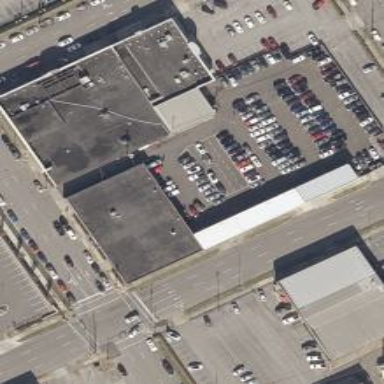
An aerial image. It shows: Building housing car repair shop.